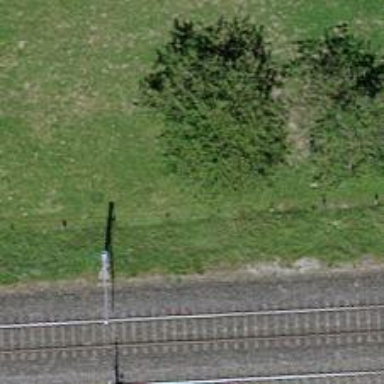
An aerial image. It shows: Power pole.